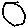
Label: hexagon